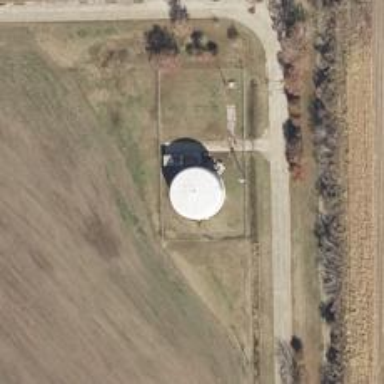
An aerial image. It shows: Storage tank that is man-made.